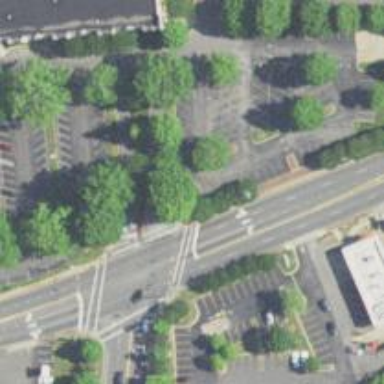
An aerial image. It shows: Solid stop line on the road marking.